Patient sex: M
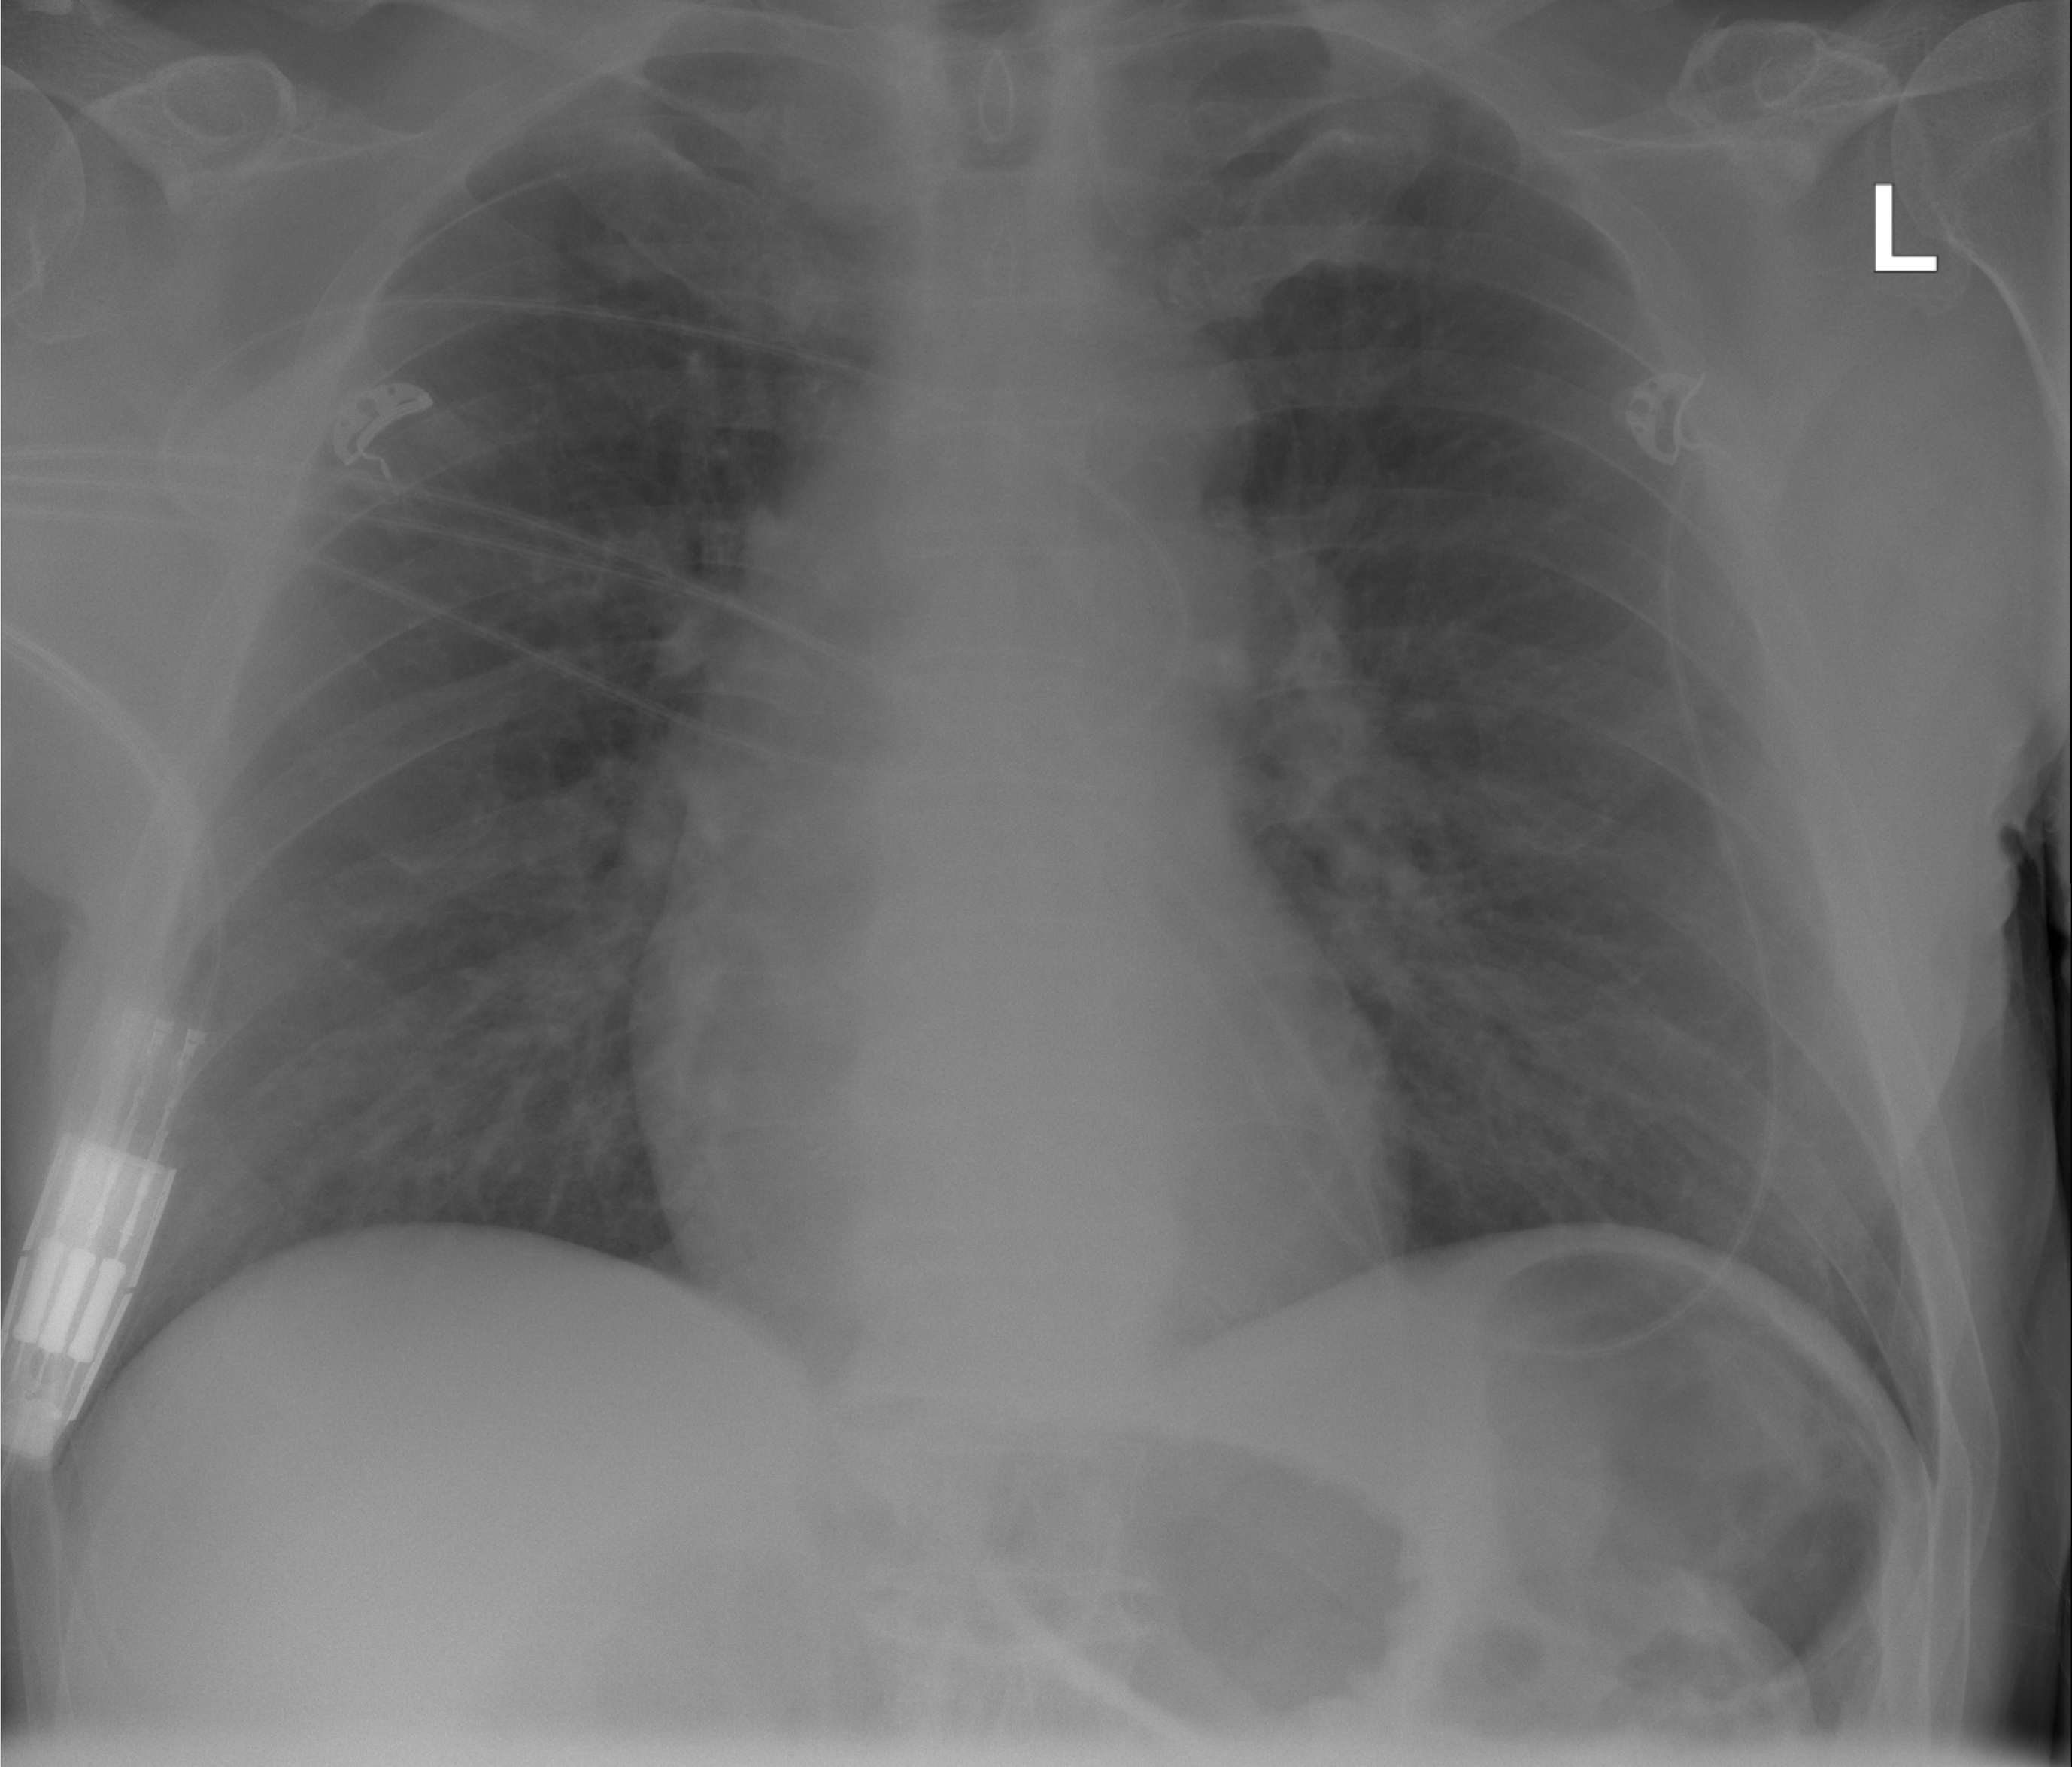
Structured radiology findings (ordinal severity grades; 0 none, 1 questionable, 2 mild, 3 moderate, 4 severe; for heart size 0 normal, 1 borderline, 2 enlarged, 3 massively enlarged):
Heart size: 1
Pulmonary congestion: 1
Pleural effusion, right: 0
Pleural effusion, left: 0
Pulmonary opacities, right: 0
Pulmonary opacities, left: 0
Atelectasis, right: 0
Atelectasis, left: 0